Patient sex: F
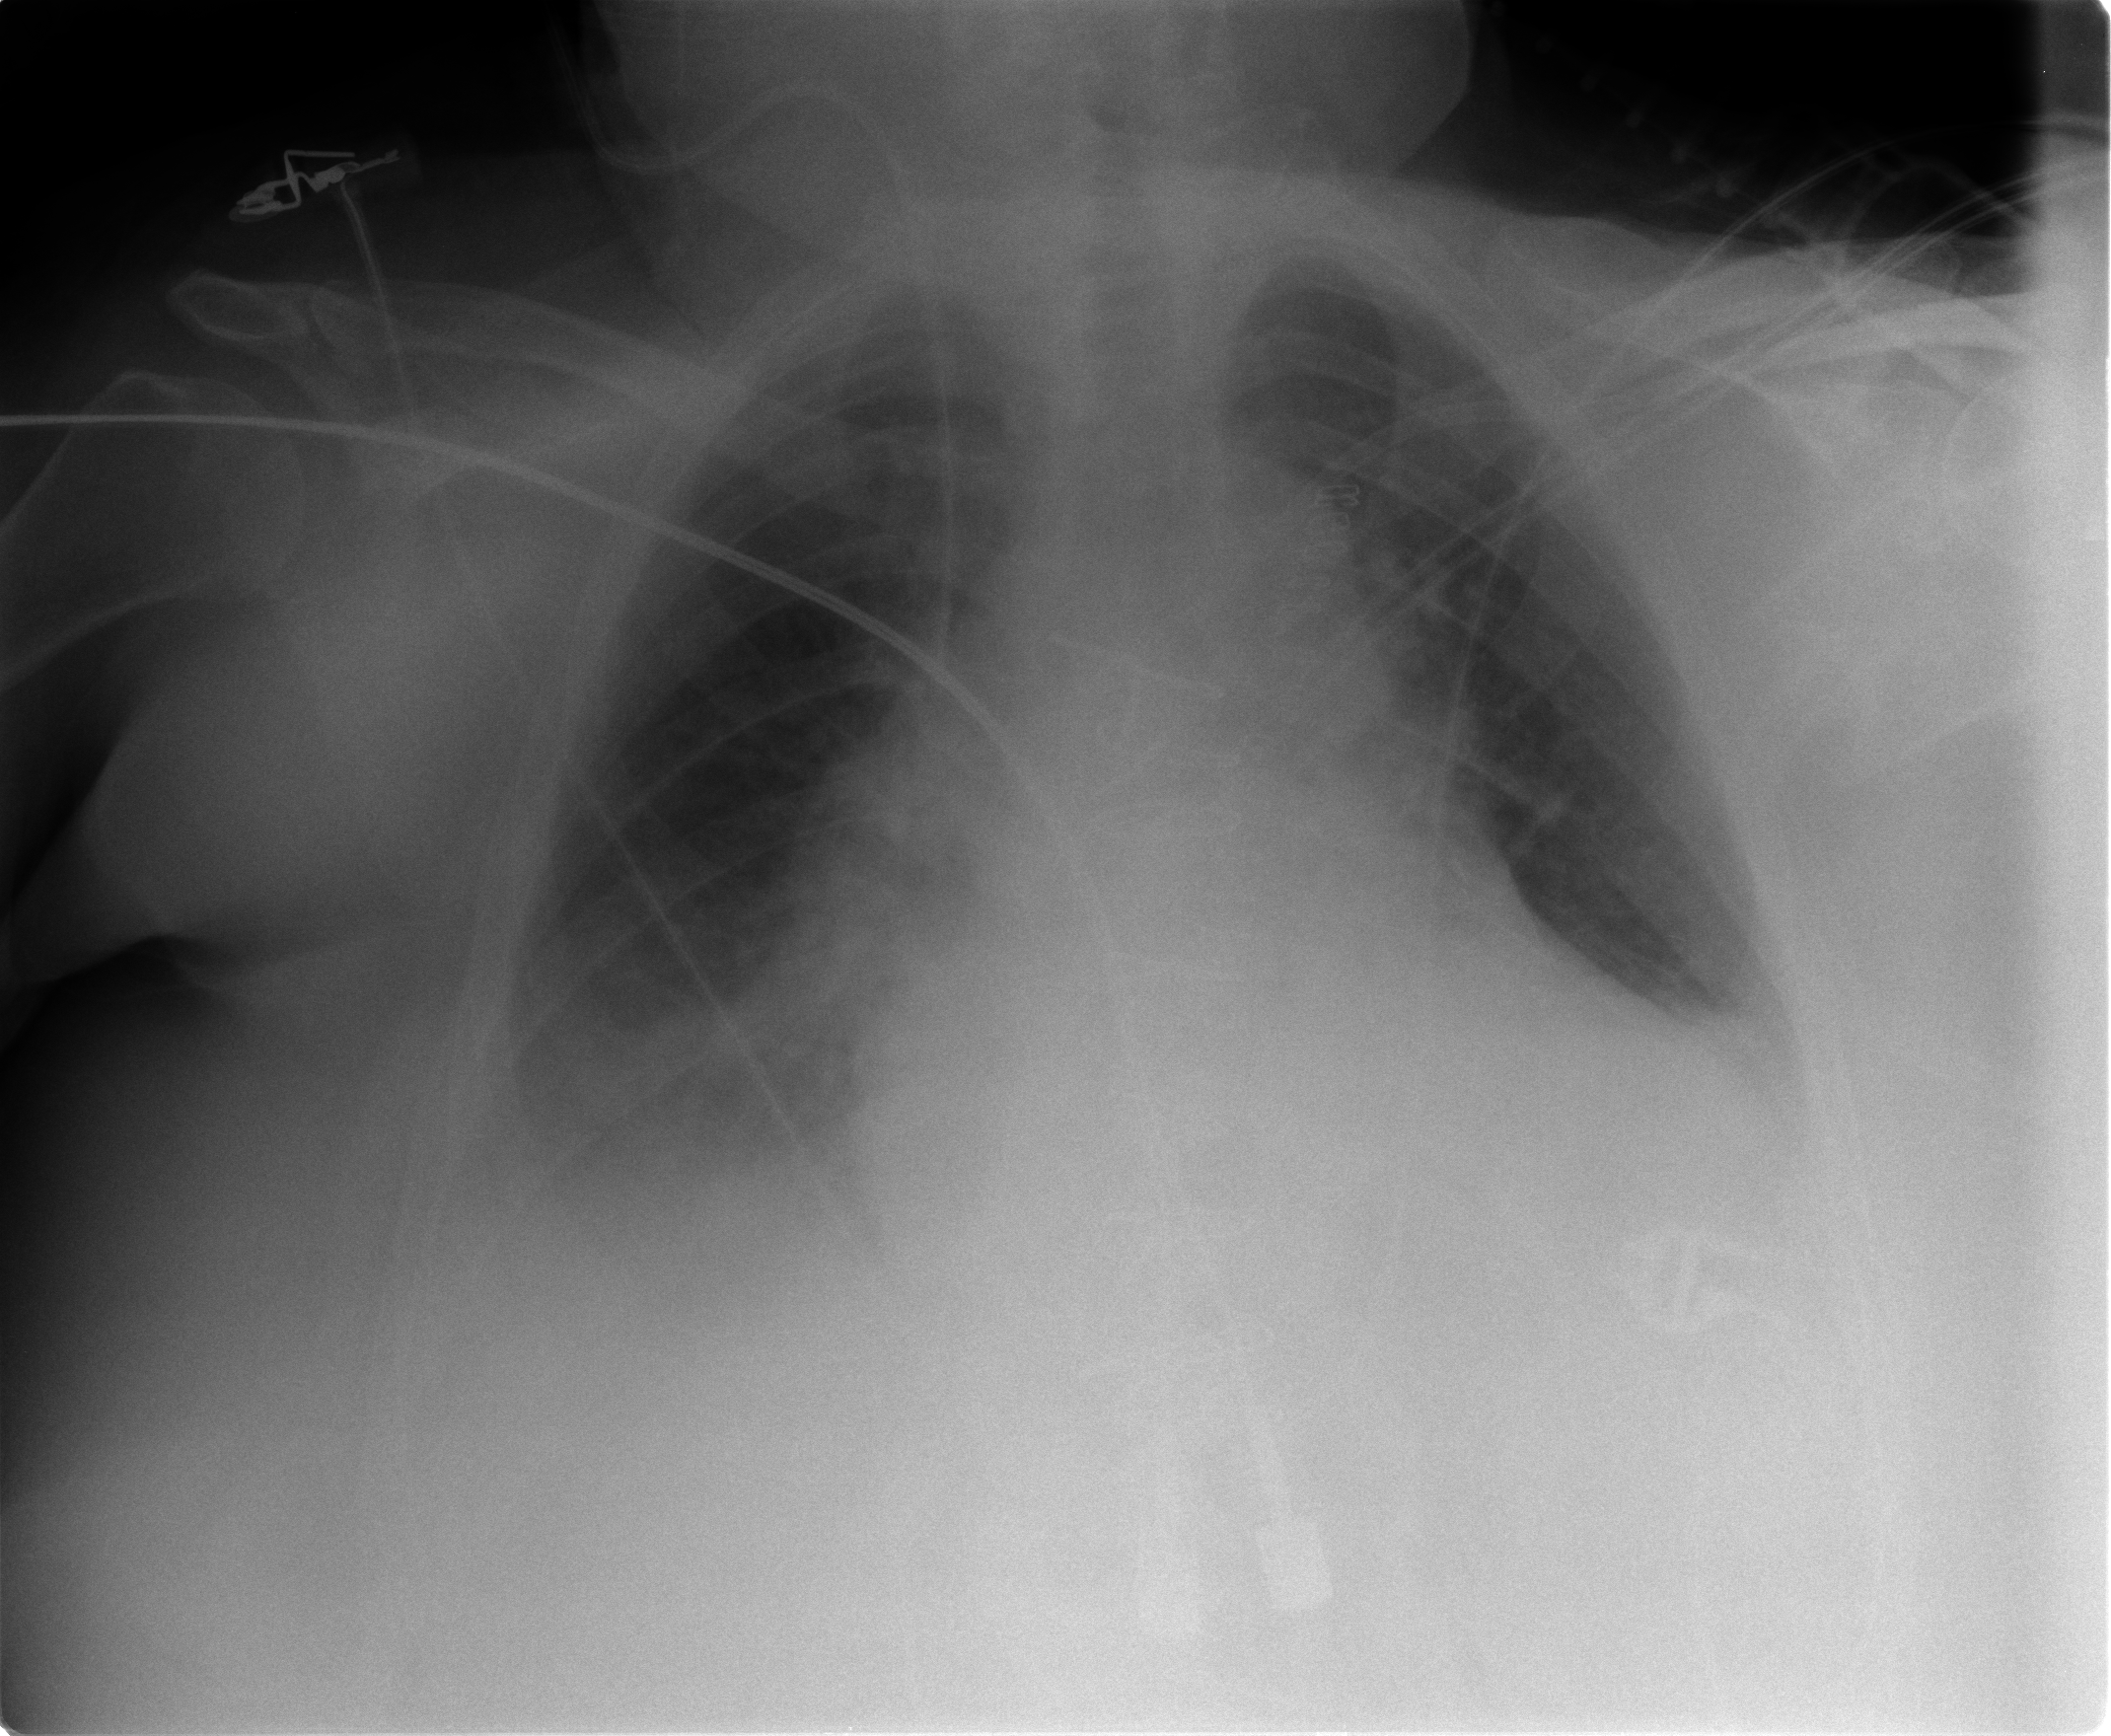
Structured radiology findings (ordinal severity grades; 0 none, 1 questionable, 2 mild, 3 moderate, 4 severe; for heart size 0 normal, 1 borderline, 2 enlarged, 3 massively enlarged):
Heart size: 2
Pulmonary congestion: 3
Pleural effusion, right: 3
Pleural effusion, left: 2
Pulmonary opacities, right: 2
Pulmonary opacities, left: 2
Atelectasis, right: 2
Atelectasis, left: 2